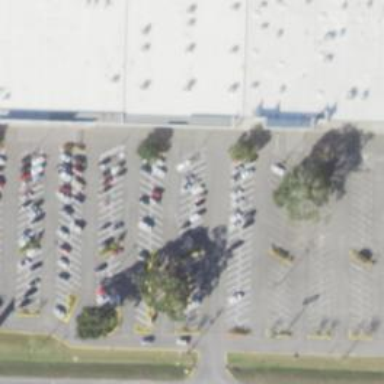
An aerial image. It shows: Parking space is available.